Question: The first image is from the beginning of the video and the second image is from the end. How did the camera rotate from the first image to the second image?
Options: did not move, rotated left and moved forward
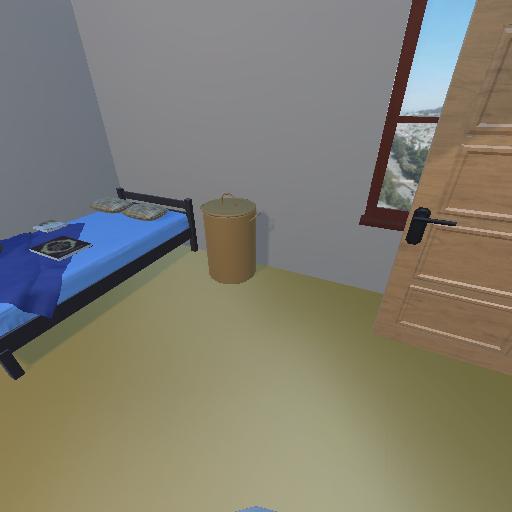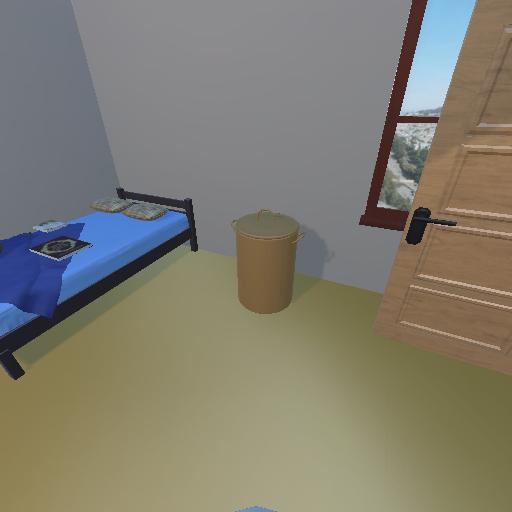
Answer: did not move